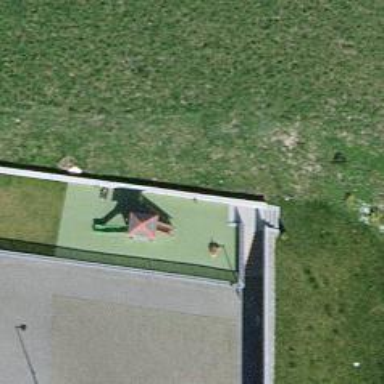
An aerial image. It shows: Springy playground.